Question: Using a list, I want to create a list of links as in the image

'''
<div id="toolbarbottom" class="toolbar" style="position: fixed; clear: both; overflow: visible; bottom: 0px; left: 0px; width: 100%;">
<ul>
<li id="active"><span><a id="current" href="#add" class="button">News</a></span></li>
<li><span> <a href="#Updates" class="button">Updates</a></span> </li>
<li><span><a href="#Contact" class="button">Contact Us</a></span></li>
<li><span><a href="#Website" class="button">Website</a> </span></li>
<li><span><a href="#Refresh" id="#Refresh" class="button">Refresh</a></span> </li>
</ul>
</div>
'''
I am kind of stuck on the CSS (button) and probably the spacing between the list elements. to make the list appear in this form. Anyone with an idea of how I can tackle this please?
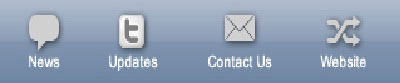
Answer: or another way is to use floats, and make the 'ul' 'display: inline-block' to contain the floated 'li''s
you need to slightly change the HTML so the 'span' is inside the 'a' - this is so you can hide the spanned text, but keep the image background and clickable area for the 'a' elements, also I'd give each link a unique reference (class or ID) so the backgrounds can be applied separately.
example HTML:
'''
<div id="toolbarbottom" class="toolbar" style="position: fixed; top: 0px; left: 0px; width: 100%;">
<ul>
<li class="active"><a href="#add" id="madd"><span>News</span></a></li>
<li><a href="#Updates" id="mupdates"><span> Updates</span></a></li>
<li><a href="#Contact" id="mcontact"><span>Contact Us</span></a></li>
<li><a href="#Website" id="mwebsite"><span>Website </span></a></li>
<li><a href="#Refresh" id="mrefresh"><span>Refresh</span></a> </li>
</ul>
</div>
'''
you can then put the whole background on the ul and put the individual images on each link.
'''
#toolbarbottom ul {
list-style: none;
margin: 0;
padding: 0;
display: inline-block;
width: 100%;
background: #ff0;
}
#toolbarbottom li {
float: left;
width: 80px;
height: 80px;
border: 1px solid #000; /* not required, just to show where individual links are */
}
#toolbarbottom li a { /* make link fill the li element */
display: block;
height: 80px;
}
#toolbarbottom li span { /* hide the text */
position: absolute;
clip: rect(1px, 1px, 1px, 1px);
clip: rect (1px 1px 1px 1px);
}
/* couple examples of where to put individual backgrounds */
#toolbarbottom #mupdates {background: #dad;}
#toolbarbottom #mcontact {background: #0f0;}
'''